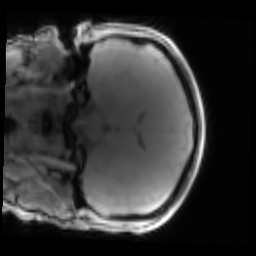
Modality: PDw
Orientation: coronal
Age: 22
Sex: male
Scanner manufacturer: siemens
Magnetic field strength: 3 T
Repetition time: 0.25 s
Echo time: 0.00103 s